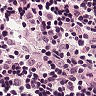
Metastatic tissue present: no